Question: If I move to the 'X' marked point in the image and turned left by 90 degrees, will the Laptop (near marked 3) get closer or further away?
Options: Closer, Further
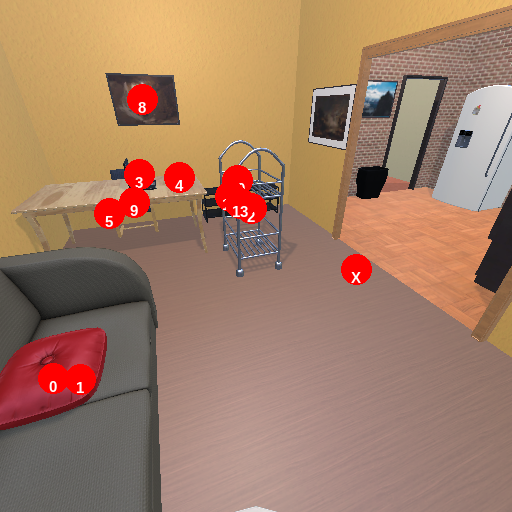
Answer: Closer